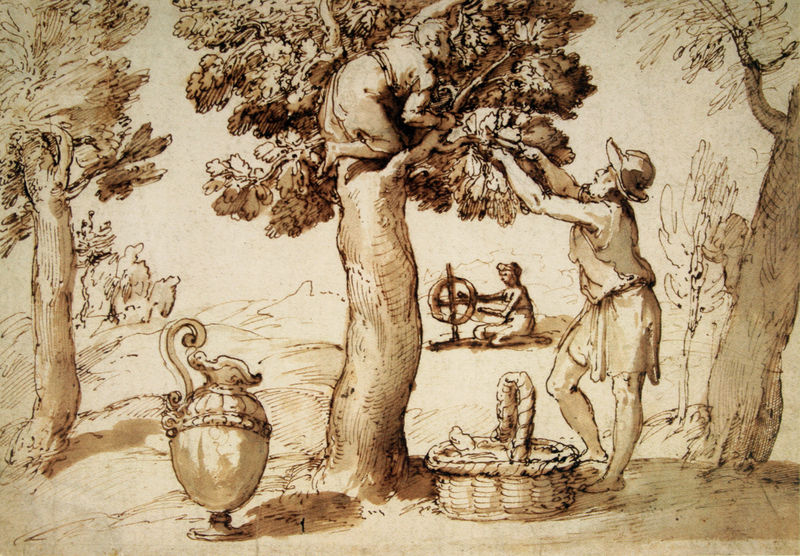
Titel: Seidenwurmkultivierung
Künstler: Taddeo Zuccari
Standort: London
Institution: British Museum
Schlagwörter: baum, mann, aquarell, bäume, landschaft, frau, hut, männer, zeichnung, obst, ast, kind, krug, vase, ernte, picknick, sepia, korb, junge, ring, karaffe, apfelbaum, klettern, spinnrad, lauge, ampore, pflücker, bl#tter, krub, grubg, spinner